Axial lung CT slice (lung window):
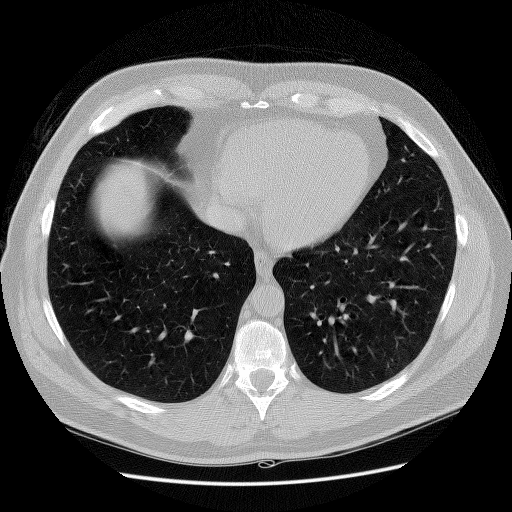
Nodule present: no